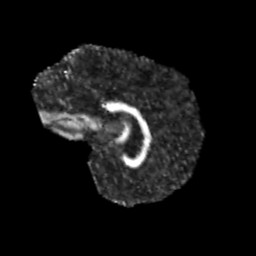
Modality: FA
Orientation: sagittal
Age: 13
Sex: male
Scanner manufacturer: siemens
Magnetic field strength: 3 T
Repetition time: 3.8 s
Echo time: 0.07 s